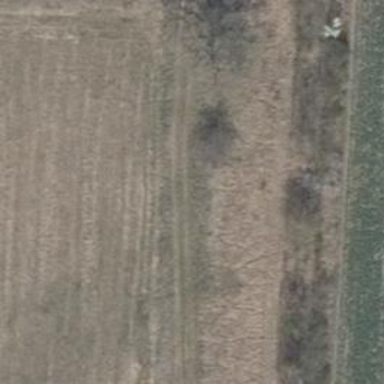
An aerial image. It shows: Grass track with grade 5 tracktype.